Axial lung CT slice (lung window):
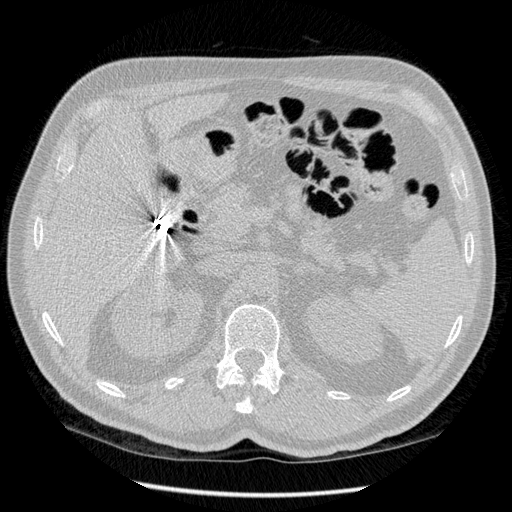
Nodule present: no